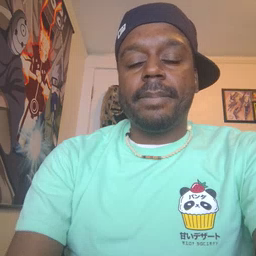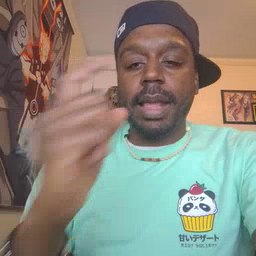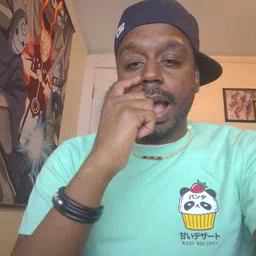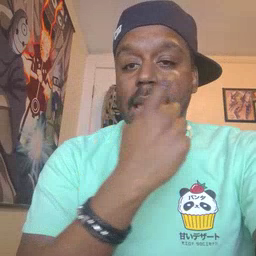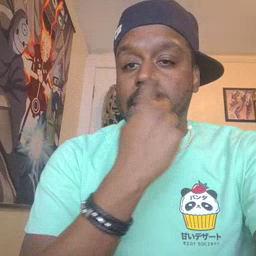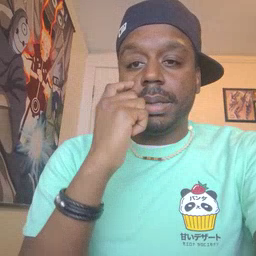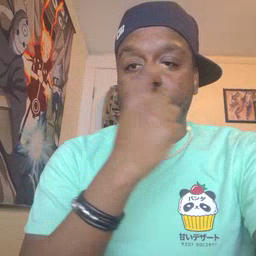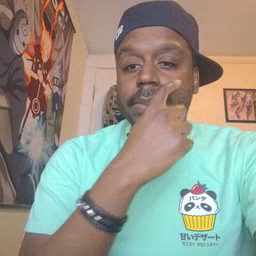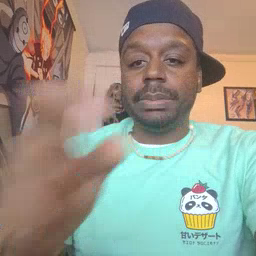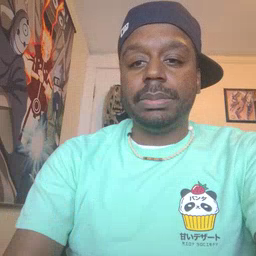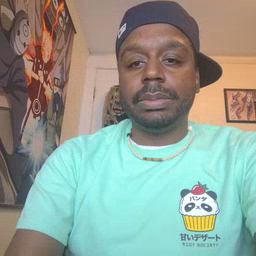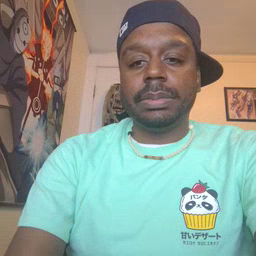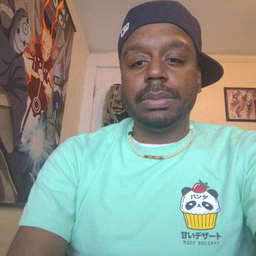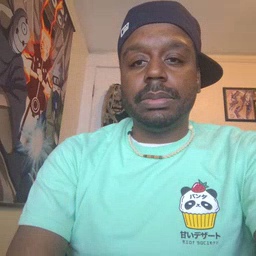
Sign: eye